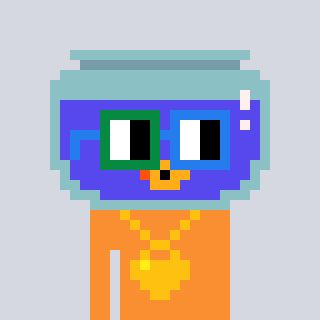
a pixel art character with square green and blue glasses, a goldfish-shaped head and a orange-colored body on a cool background